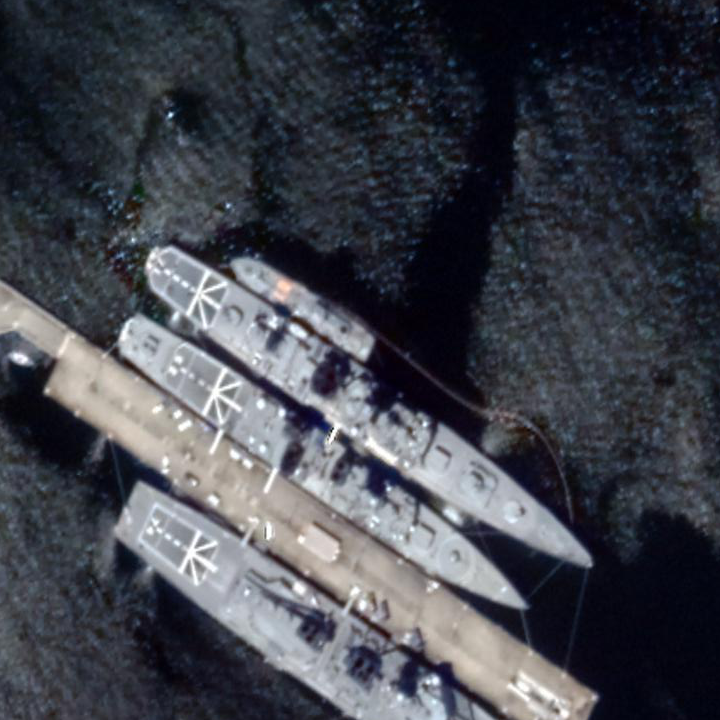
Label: cruiser